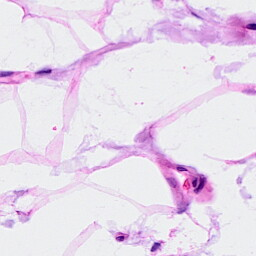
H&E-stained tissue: Breast